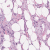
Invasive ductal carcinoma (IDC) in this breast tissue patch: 1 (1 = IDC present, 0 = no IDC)